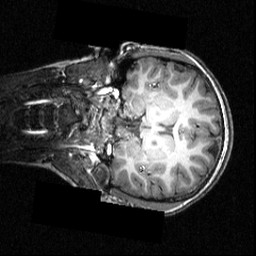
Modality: T1w
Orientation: coronal
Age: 18
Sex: female
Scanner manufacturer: siemens
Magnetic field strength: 3.951 T
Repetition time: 1.5 s
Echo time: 0.00335 s